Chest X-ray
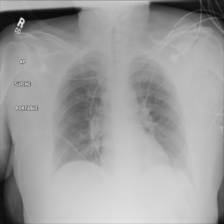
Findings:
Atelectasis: negative
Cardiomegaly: negative
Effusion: negative
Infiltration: negative
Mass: negative
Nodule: negative
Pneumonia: negative
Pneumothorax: negative
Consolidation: negative
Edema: negative
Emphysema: negative
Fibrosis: negative
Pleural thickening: negative
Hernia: negative